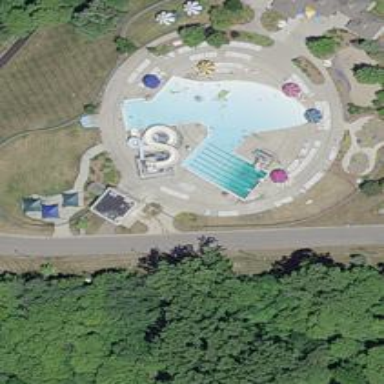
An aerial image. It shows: Water slide attraction.